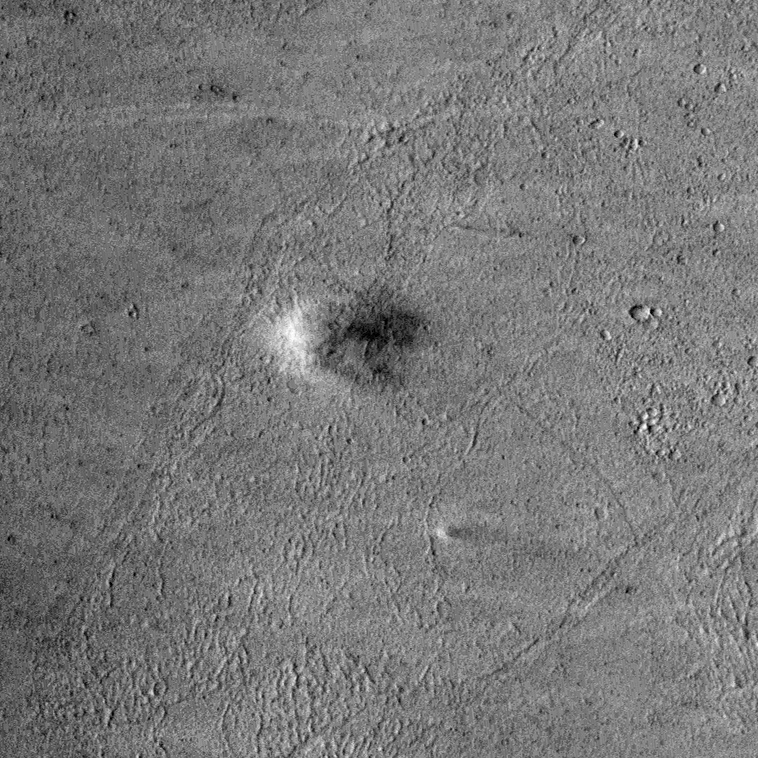
Label: dustdevil, dustdevil